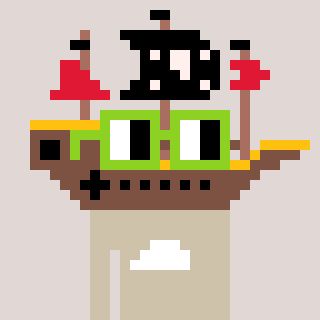
a pixel art character with square light green glasses, a pirateship-shaped head and a bege-colored body on a warm background